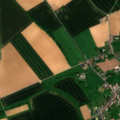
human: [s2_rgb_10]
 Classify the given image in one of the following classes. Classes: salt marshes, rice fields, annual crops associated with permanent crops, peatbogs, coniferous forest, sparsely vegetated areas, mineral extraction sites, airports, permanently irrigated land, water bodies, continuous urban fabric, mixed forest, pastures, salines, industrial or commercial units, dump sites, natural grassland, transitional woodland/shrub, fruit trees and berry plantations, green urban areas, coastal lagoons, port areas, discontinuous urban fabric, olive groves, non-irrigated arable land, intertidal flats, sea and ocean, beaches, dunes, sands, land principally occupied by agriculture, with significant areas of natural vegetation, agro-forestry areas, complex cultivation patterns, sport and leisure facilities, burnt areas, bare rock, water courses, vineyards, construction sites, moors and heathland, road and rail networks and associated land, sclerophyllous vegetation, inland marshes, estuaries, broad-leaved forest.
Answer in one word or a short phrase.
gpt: discontinuous urban fabric, non-irrigated arable land, pastures, complex cultivation patterns, mixed forest